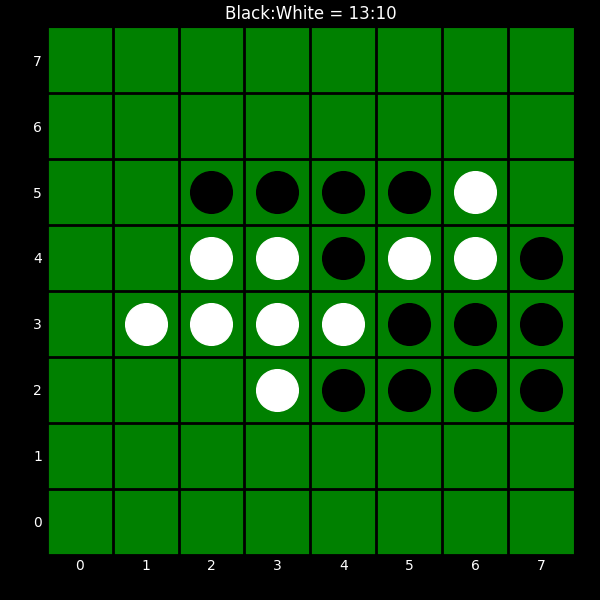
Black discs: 13
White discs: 10